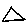
Label: triangle